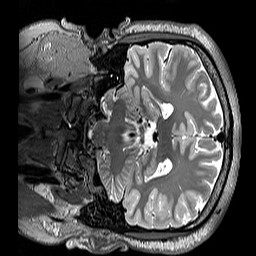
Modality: T2w
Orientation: coronal
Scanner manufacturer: siemens
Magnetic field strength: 3 T
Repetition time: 3.2 s
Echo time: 0.406 s